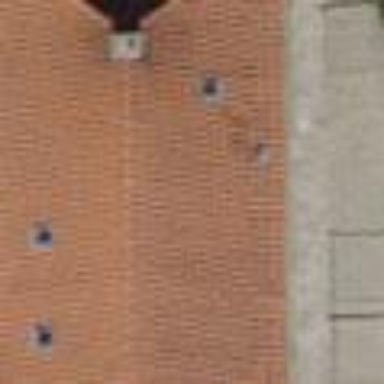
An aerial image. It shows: Apartment building with tile roof.